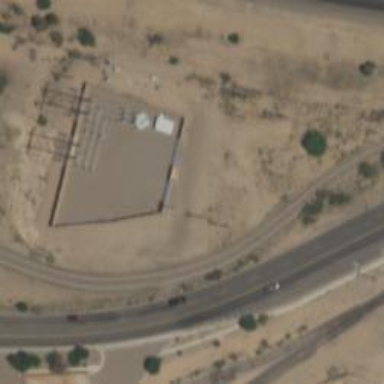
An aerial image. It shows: Substation behind wall.